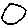
Label: circle